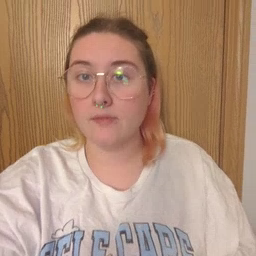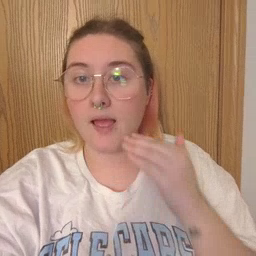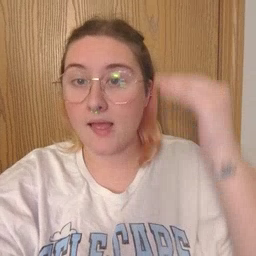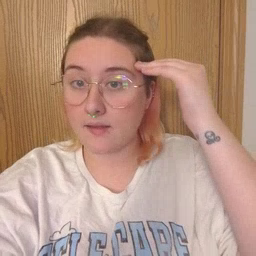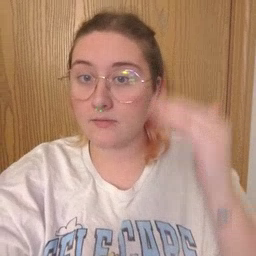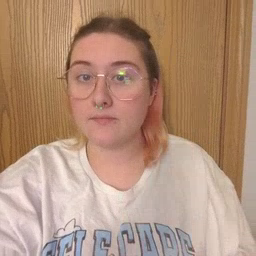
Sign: head